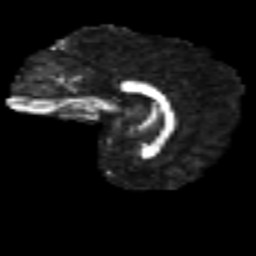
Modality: FA
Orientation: sagittal
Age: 26
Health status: ill
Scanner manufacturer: philips
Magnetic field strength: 3 T
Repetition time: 9 s
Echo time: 0.127 s